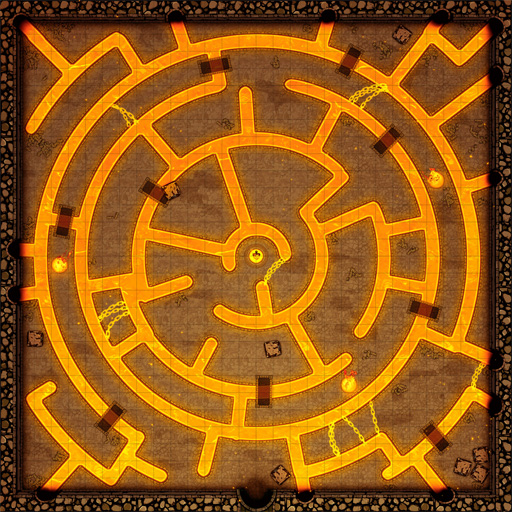
A D&D Grid Map ornate room south entrance stone bridges lava rivers (Fire Sword Chamber Map)